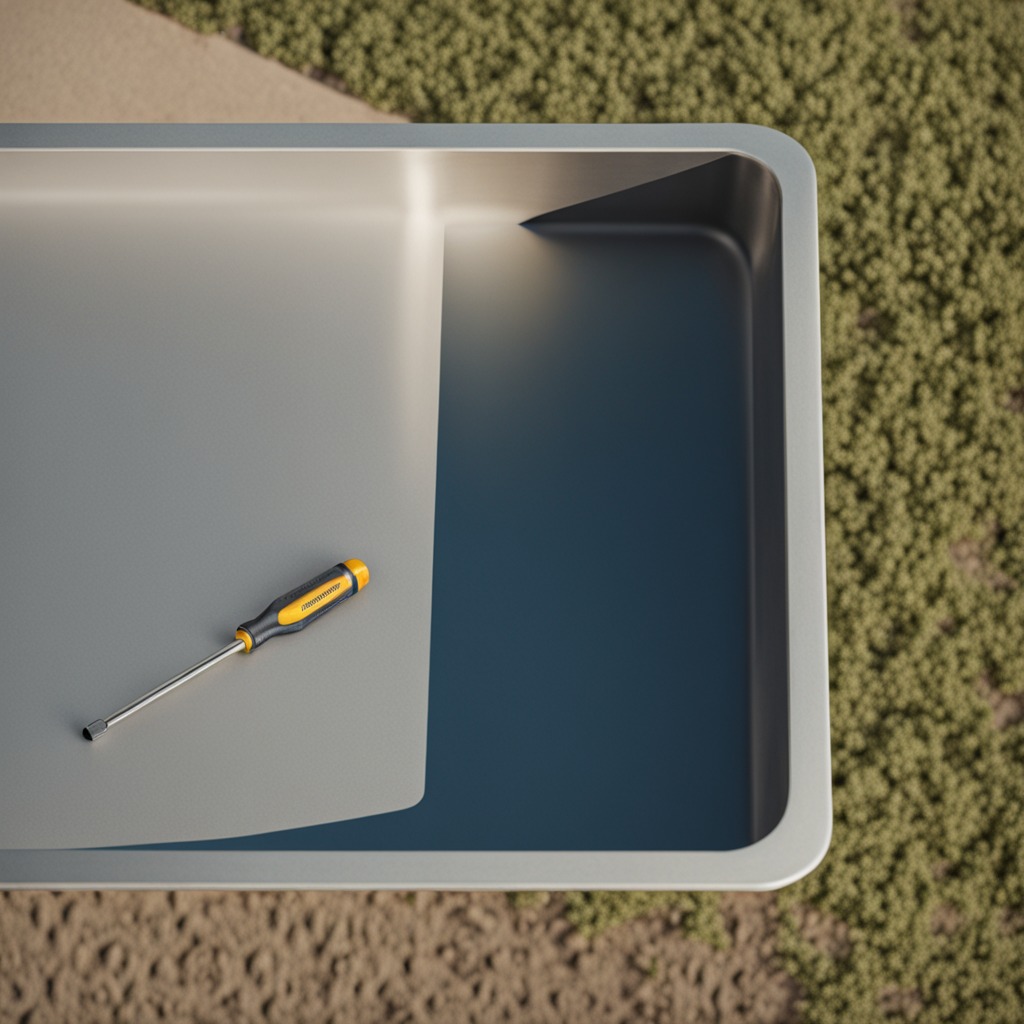
A screwdriver lying on a clean utility table in a temporary outdoor tool station.